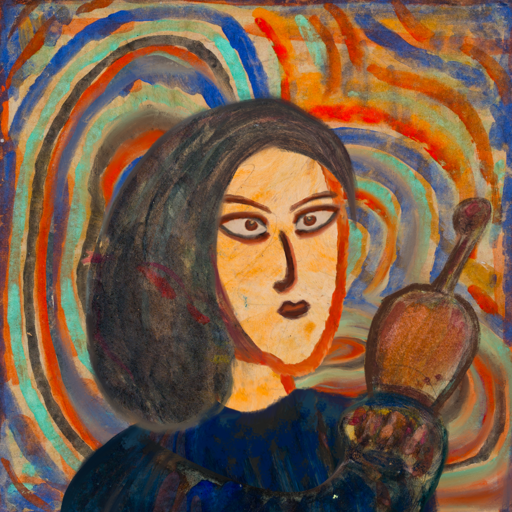
Background: Sisters, Head And Neck Side: Experience, Face Side: Roy_Bahadur, Bust: Pipe, Hair Side: Gypsy_Mother, Head Accessory: Blank, Second Necklace: Blank, Necklace: Blank, Baby: Blank